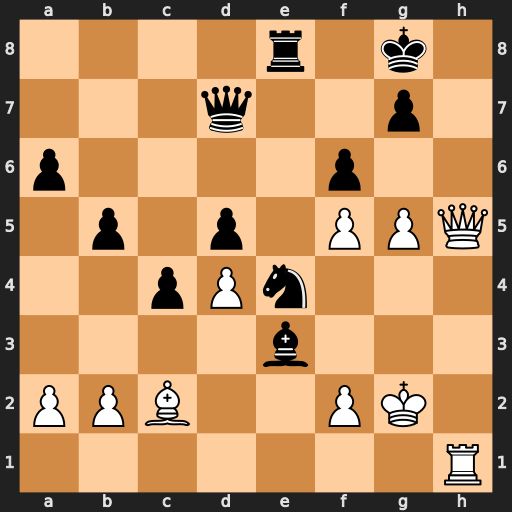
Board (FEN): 4r1k1/3q2p1/p4p2/1p1p1PPQ/2pPn3/4b3/PPB2PK1/7R
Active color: w
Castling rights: -
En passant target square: -
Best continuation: Qh8+ Kf7 g6+ Ke7 Qxg7+ Kd8 Qxd7+